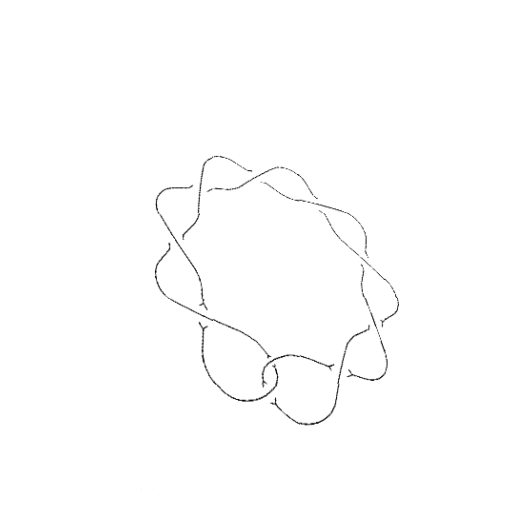
Crossing number: 10